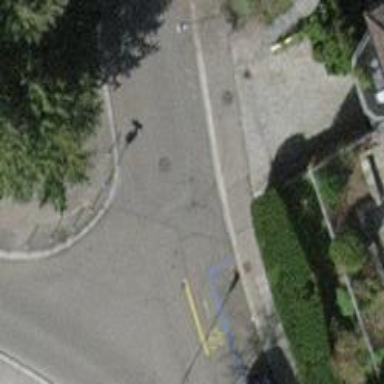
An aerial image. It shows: Kerb barrier.